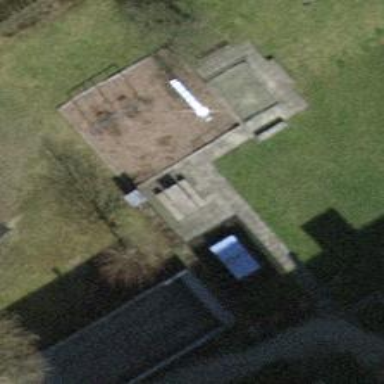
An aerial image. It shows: Picnic table located in leisure land area.